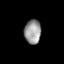
Tissue: prostate
Cell type: T cells
Senescence score: 0.3293
Nuclear area (px): 398
Mean DAPI intensity: 150.623